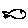
Label: fish